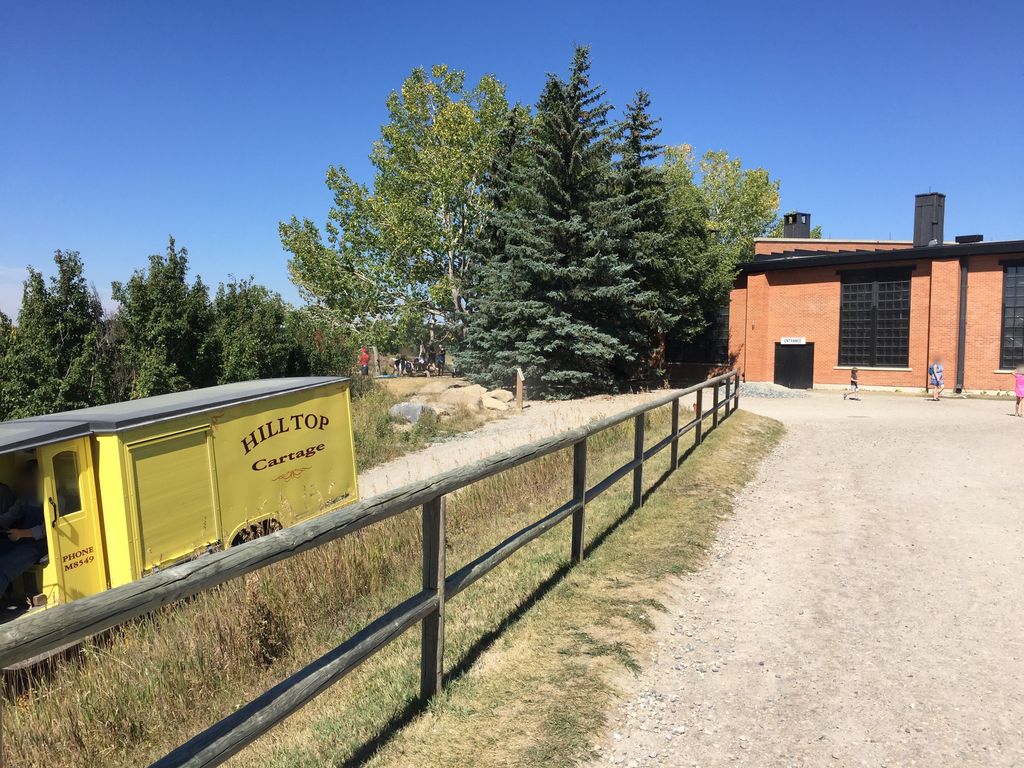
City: calgary